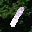
Label: 1